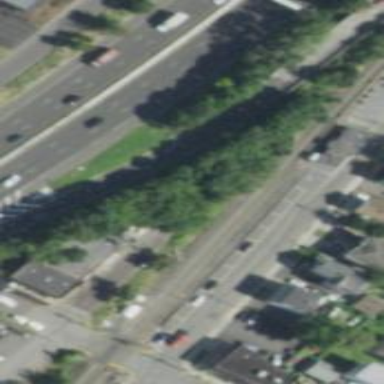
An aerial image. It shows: Trunk link highway.